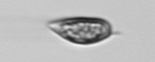
Label: Prorocentrum_triestinum